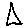
Label: triangle